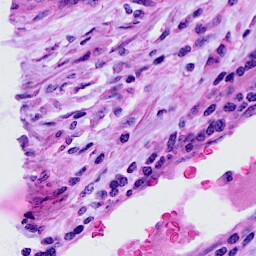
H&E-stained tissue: Cervix